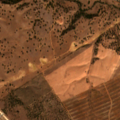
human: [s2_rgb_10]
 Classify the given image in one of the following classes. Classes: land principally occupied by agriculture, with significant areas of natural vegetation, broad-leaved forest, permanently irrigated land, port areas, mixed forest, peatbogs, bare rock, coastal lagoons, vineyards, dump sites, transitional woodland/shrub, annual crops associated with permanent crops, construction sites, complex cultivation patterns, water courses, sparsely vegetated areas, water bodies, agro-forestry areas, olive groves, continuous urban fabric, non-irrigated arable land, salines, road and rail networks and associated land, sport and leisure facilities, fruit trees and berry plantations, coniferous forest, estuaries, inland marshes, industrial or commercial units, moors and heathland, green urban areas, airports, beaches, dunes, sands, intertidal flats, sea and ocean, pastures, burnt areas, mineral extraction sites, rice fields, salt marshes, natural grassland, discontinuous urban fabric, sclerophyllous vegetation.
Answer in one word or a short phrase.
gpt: non-irrigated arable land, land principally occupied by agriculture, with significant areas of natural vegetation, agro-forestry areas, broad-leaved forest, transitional woodland/shrub